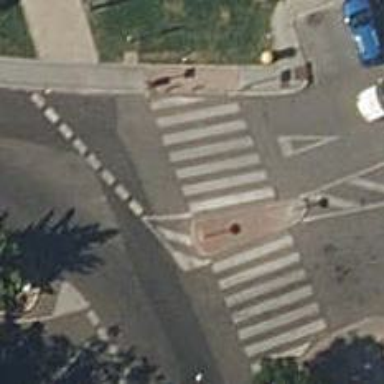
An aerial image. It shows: Marked road crossing with visible crossing markings.